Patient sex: F
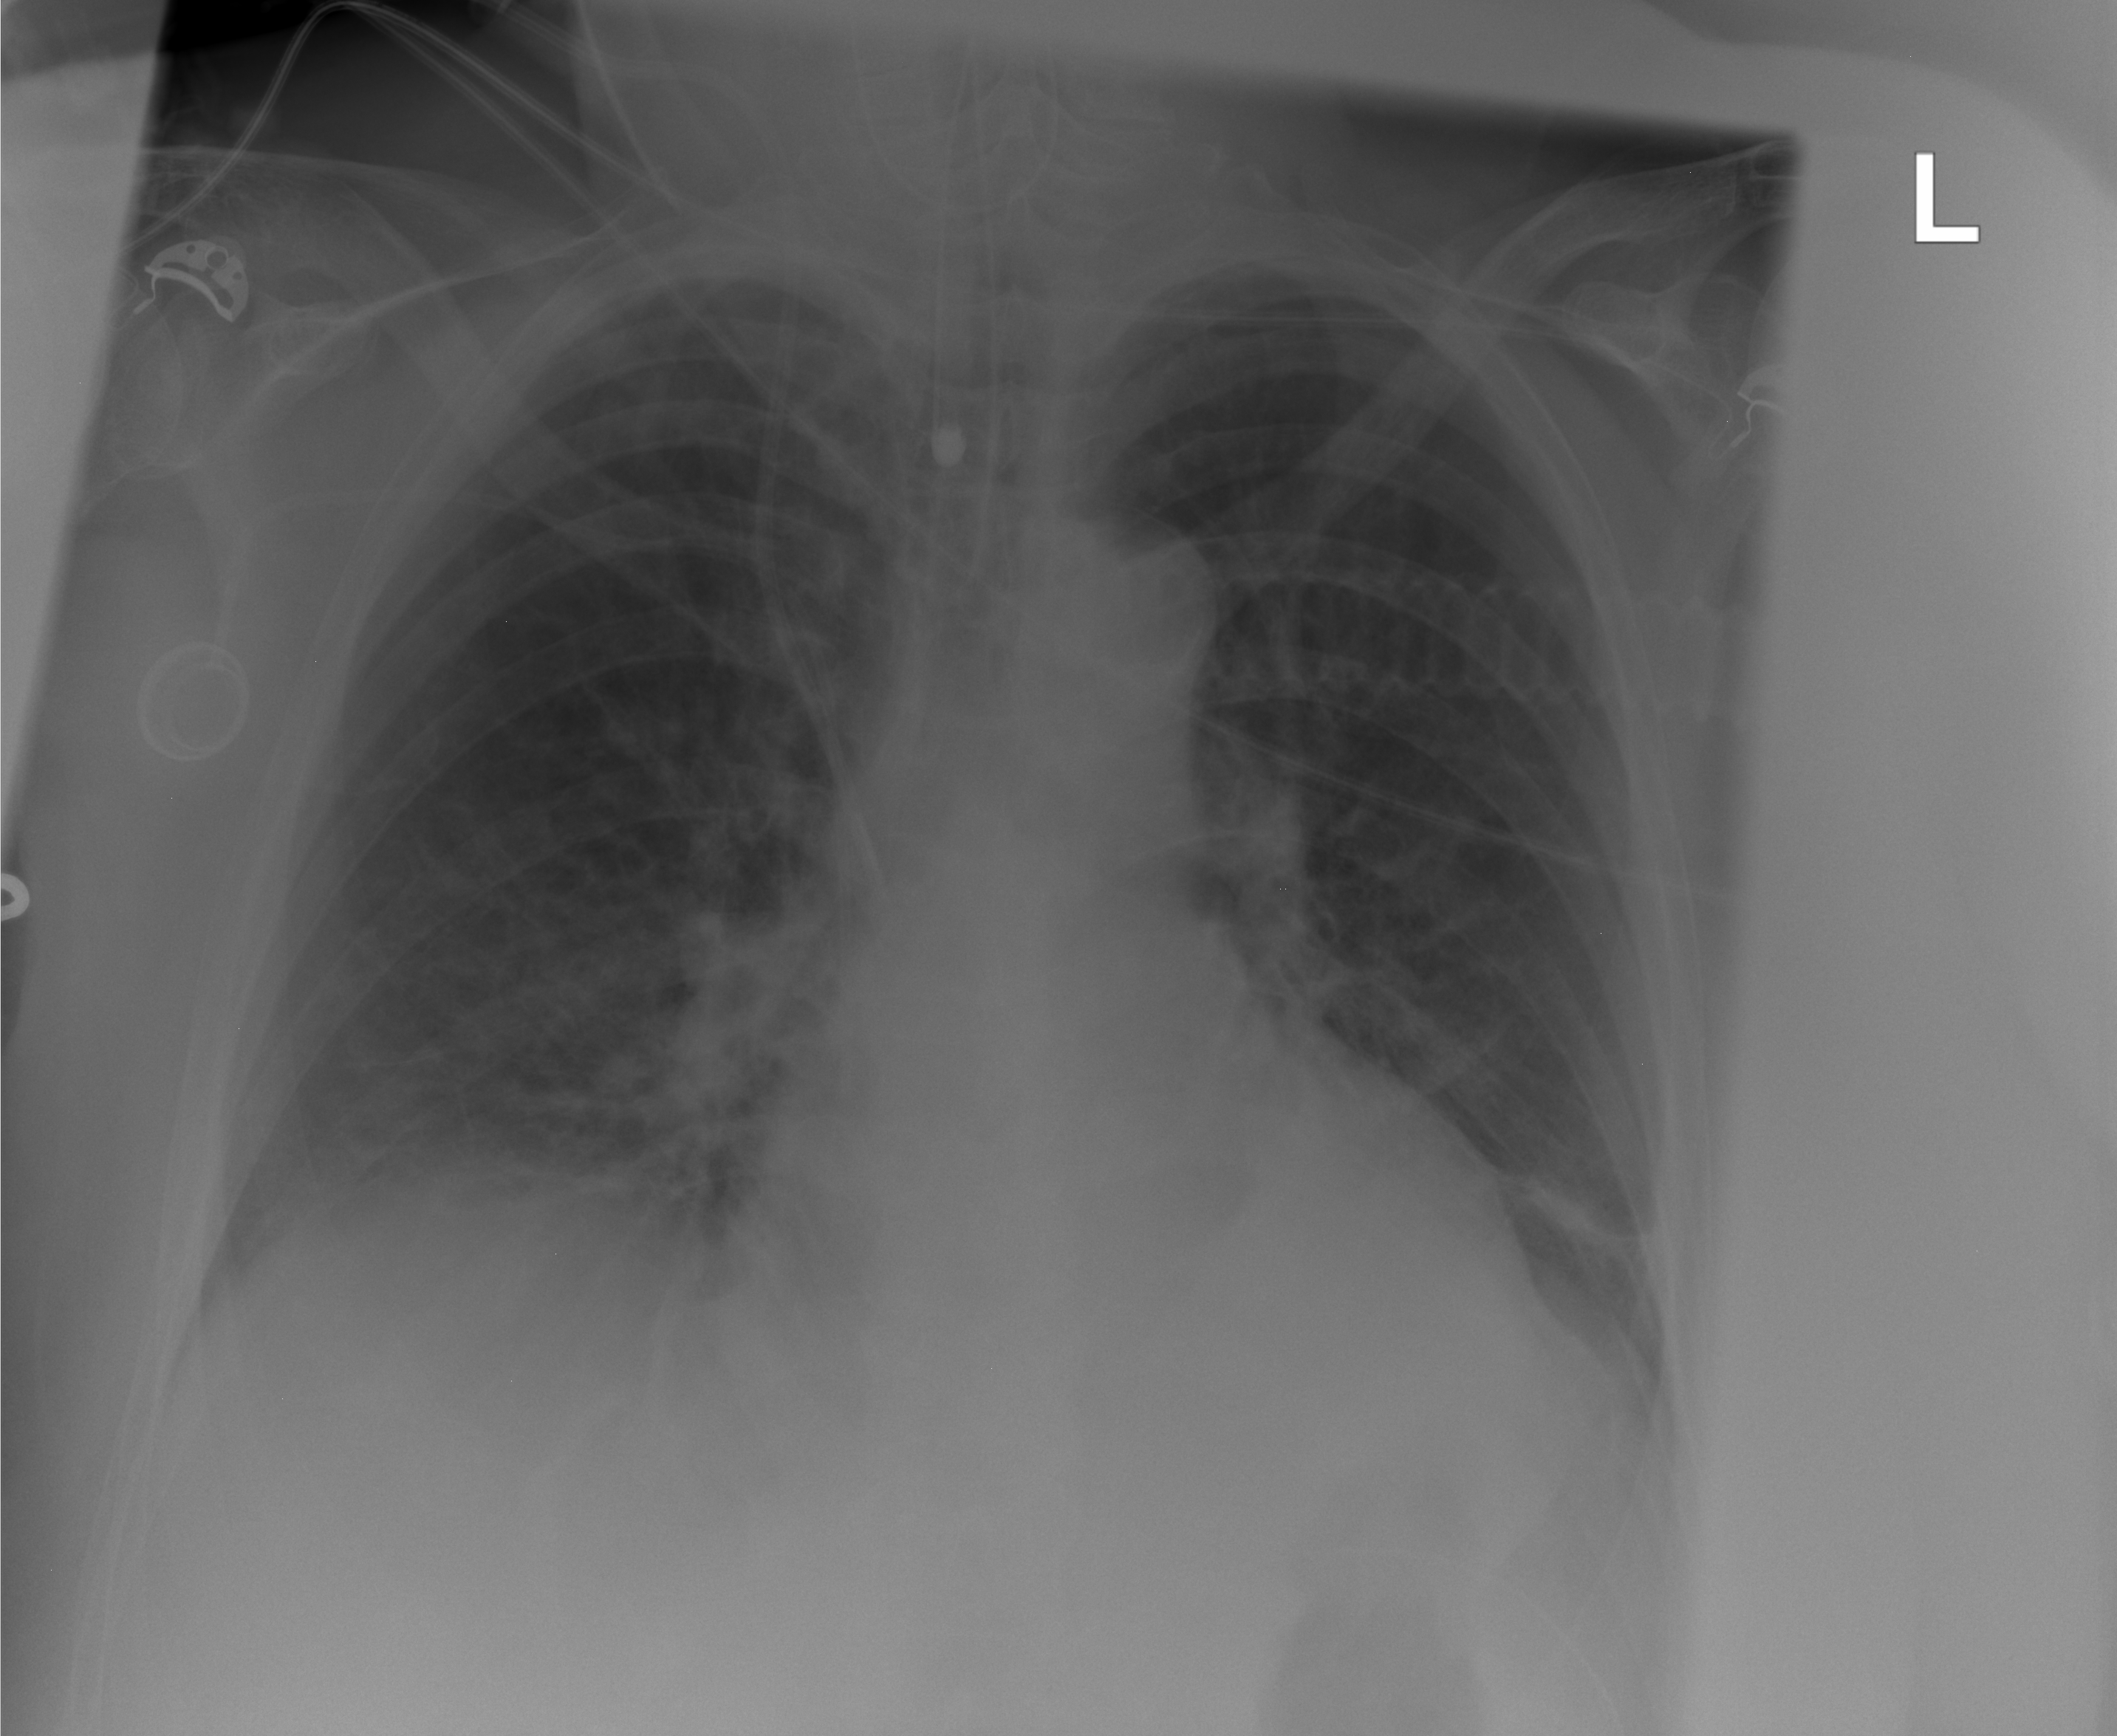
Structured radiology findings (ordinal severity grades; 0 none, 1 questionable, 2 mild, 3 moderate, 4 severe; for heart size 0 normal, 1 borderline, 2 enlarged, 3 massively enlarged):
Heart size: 0
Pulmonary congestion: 2
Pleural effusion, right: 0
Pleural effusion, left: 0
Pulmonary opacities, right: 0
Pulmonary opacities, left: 0
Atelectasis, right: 0
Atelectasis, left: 0